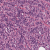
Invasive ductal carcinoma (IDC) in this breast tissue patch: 1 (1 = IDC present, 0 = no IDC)